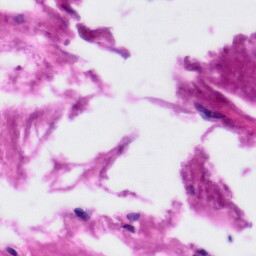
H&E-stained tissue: Tonsil